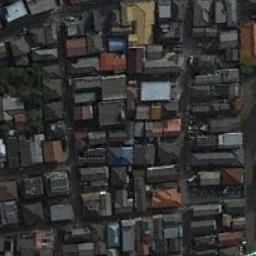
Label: dense_residential